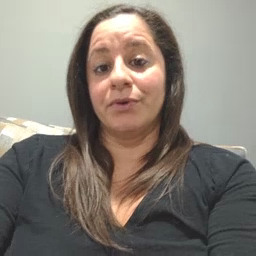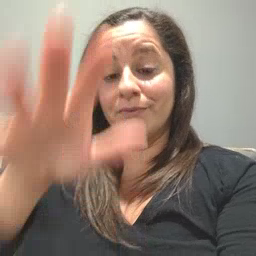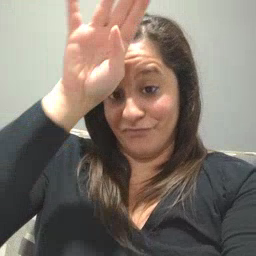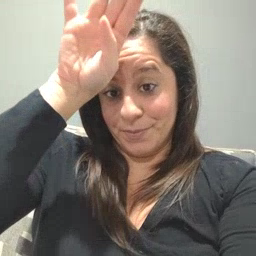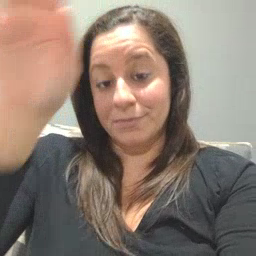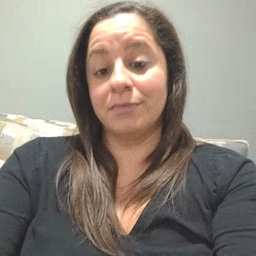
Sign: fireman